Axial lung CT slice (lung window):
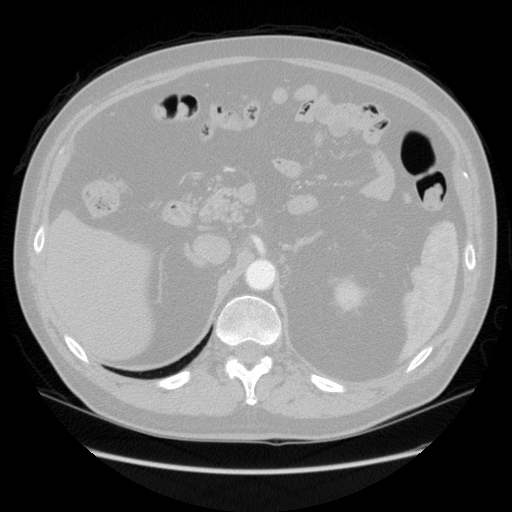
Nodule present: no